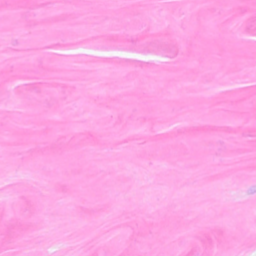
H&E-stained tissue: Breast